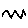
Label: zigzag